Field crop: maize
Growth stage: 2
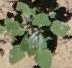
Species: chenopodium